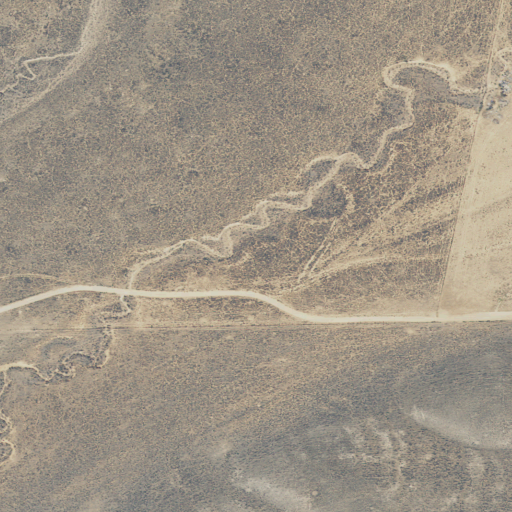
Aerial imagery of valley in Utah named Sage Hollow containing shrub, open development, low intensity development, and grassland